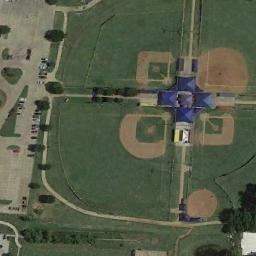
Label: baseball_diamond